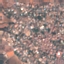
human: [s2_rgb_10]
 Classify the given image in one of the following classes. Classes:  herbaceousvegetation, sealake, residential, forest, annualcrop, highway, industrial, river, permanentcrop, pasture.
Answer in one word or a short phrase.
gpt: Residential